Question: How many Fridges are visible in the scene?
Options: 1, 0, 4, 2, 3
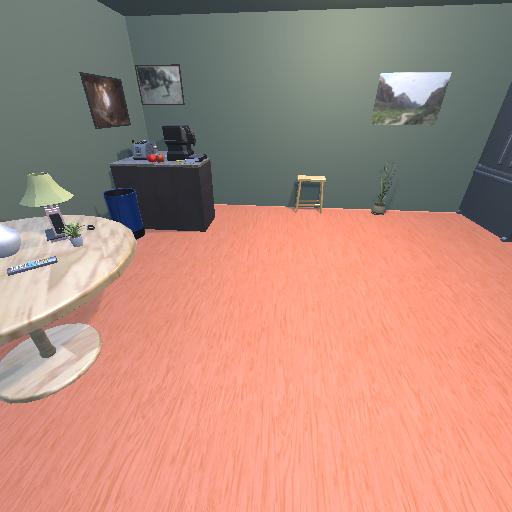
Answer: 1